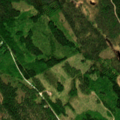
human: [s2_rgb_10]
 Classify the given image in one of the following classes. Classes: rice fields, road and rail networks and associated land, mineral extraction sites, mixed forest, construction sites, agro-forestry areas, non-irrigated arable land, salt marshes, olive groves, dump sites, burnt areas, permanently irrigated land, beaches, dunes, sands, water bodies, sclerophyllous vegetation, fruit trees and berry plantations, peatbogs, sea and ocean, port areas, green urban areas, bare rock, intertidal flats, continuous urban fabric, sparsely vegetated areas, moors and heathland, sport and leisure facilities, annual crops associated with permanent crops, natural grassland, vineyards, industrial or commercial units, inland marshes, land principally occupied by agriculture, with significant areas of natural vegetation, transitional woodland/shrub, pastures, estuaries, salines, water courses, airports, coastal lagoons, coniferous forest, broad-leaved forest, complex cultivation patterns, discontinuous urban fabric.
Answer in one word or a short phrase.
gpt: coniferous forest, mixed forest, transitional woodland/shrub